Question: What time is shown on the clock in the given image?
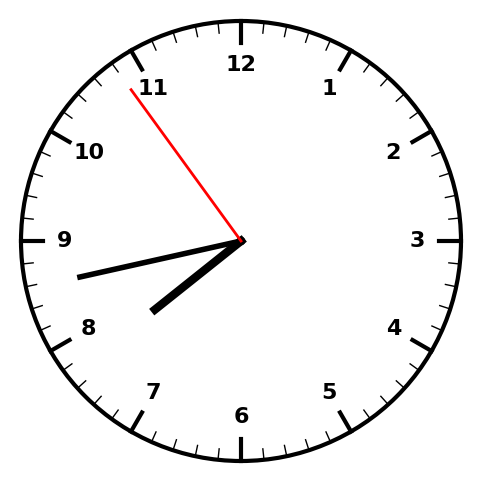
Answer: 07:42:54